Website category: university
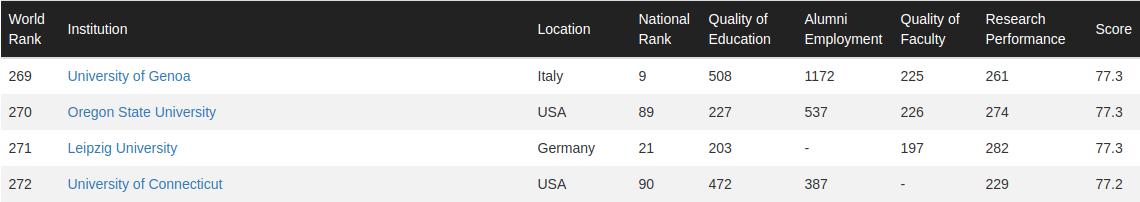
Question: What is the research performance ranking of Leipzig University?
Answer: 282

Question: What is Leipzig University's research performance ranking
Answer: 282

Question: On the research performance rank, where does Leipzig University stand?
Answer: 282

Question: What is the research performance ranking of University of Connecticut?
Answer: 229

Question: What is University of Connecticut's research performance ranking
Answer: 229

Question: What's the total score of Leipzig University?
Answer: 77.3

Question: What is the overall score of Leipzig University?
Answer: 77.3

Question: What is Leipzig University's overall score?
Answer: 77.3

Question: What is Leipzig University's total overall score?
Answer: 77.3

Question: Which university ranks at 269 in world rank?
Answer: University of Genoa

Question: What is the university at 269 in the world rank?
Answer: University of Genoa

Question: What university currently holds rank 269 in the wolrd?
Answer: University of Genoa

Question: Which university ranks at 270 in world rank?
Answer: Oregon State University

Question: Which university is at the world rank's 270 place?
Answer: Oregon State University

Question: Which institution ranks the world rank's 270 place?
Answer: Oregon State University

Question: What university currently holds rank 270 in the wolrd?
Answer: Oregon State University

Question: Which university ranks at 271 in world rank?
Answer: Leipzig University

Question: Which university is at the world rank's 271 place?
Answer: Leipzig University

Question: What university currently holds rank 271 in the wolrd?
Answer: Leipzig University

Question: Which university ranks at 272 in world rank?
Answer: University of Connecticut

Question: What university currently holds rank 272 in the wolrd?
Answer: University of Connecticut

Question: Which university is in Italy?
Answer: University of Genoa

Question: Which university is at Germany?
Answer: Leipzig University

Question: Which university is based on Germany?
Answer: Leipzig University

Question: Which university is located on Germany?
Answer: Leipzig University

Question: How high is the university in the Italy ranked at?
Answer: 269

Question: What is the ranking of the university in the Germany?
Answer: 271

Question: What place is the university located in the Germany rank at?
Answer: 271

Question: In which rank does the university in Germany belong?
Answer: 271

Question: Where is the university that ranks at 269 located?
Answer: Italy

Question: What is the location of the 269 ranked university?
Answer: Italy

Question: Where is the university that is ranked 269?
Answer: Italy

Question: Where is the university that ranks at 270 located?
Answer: USA

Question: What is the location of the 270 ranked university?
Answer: USA

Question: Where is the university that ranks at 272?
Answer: USA

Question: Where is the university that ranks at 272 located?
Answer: USA

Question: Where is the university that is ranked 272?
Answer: USA

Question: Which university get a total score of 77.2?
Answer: University of Connecticut

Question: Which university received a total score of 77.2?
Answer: University of Connecticut

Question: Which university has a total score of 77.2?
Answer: University of Connecticut

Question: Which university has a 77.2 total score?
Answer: University of Connecticut

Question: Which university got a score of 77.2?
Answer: University of Connecticut